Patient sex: M
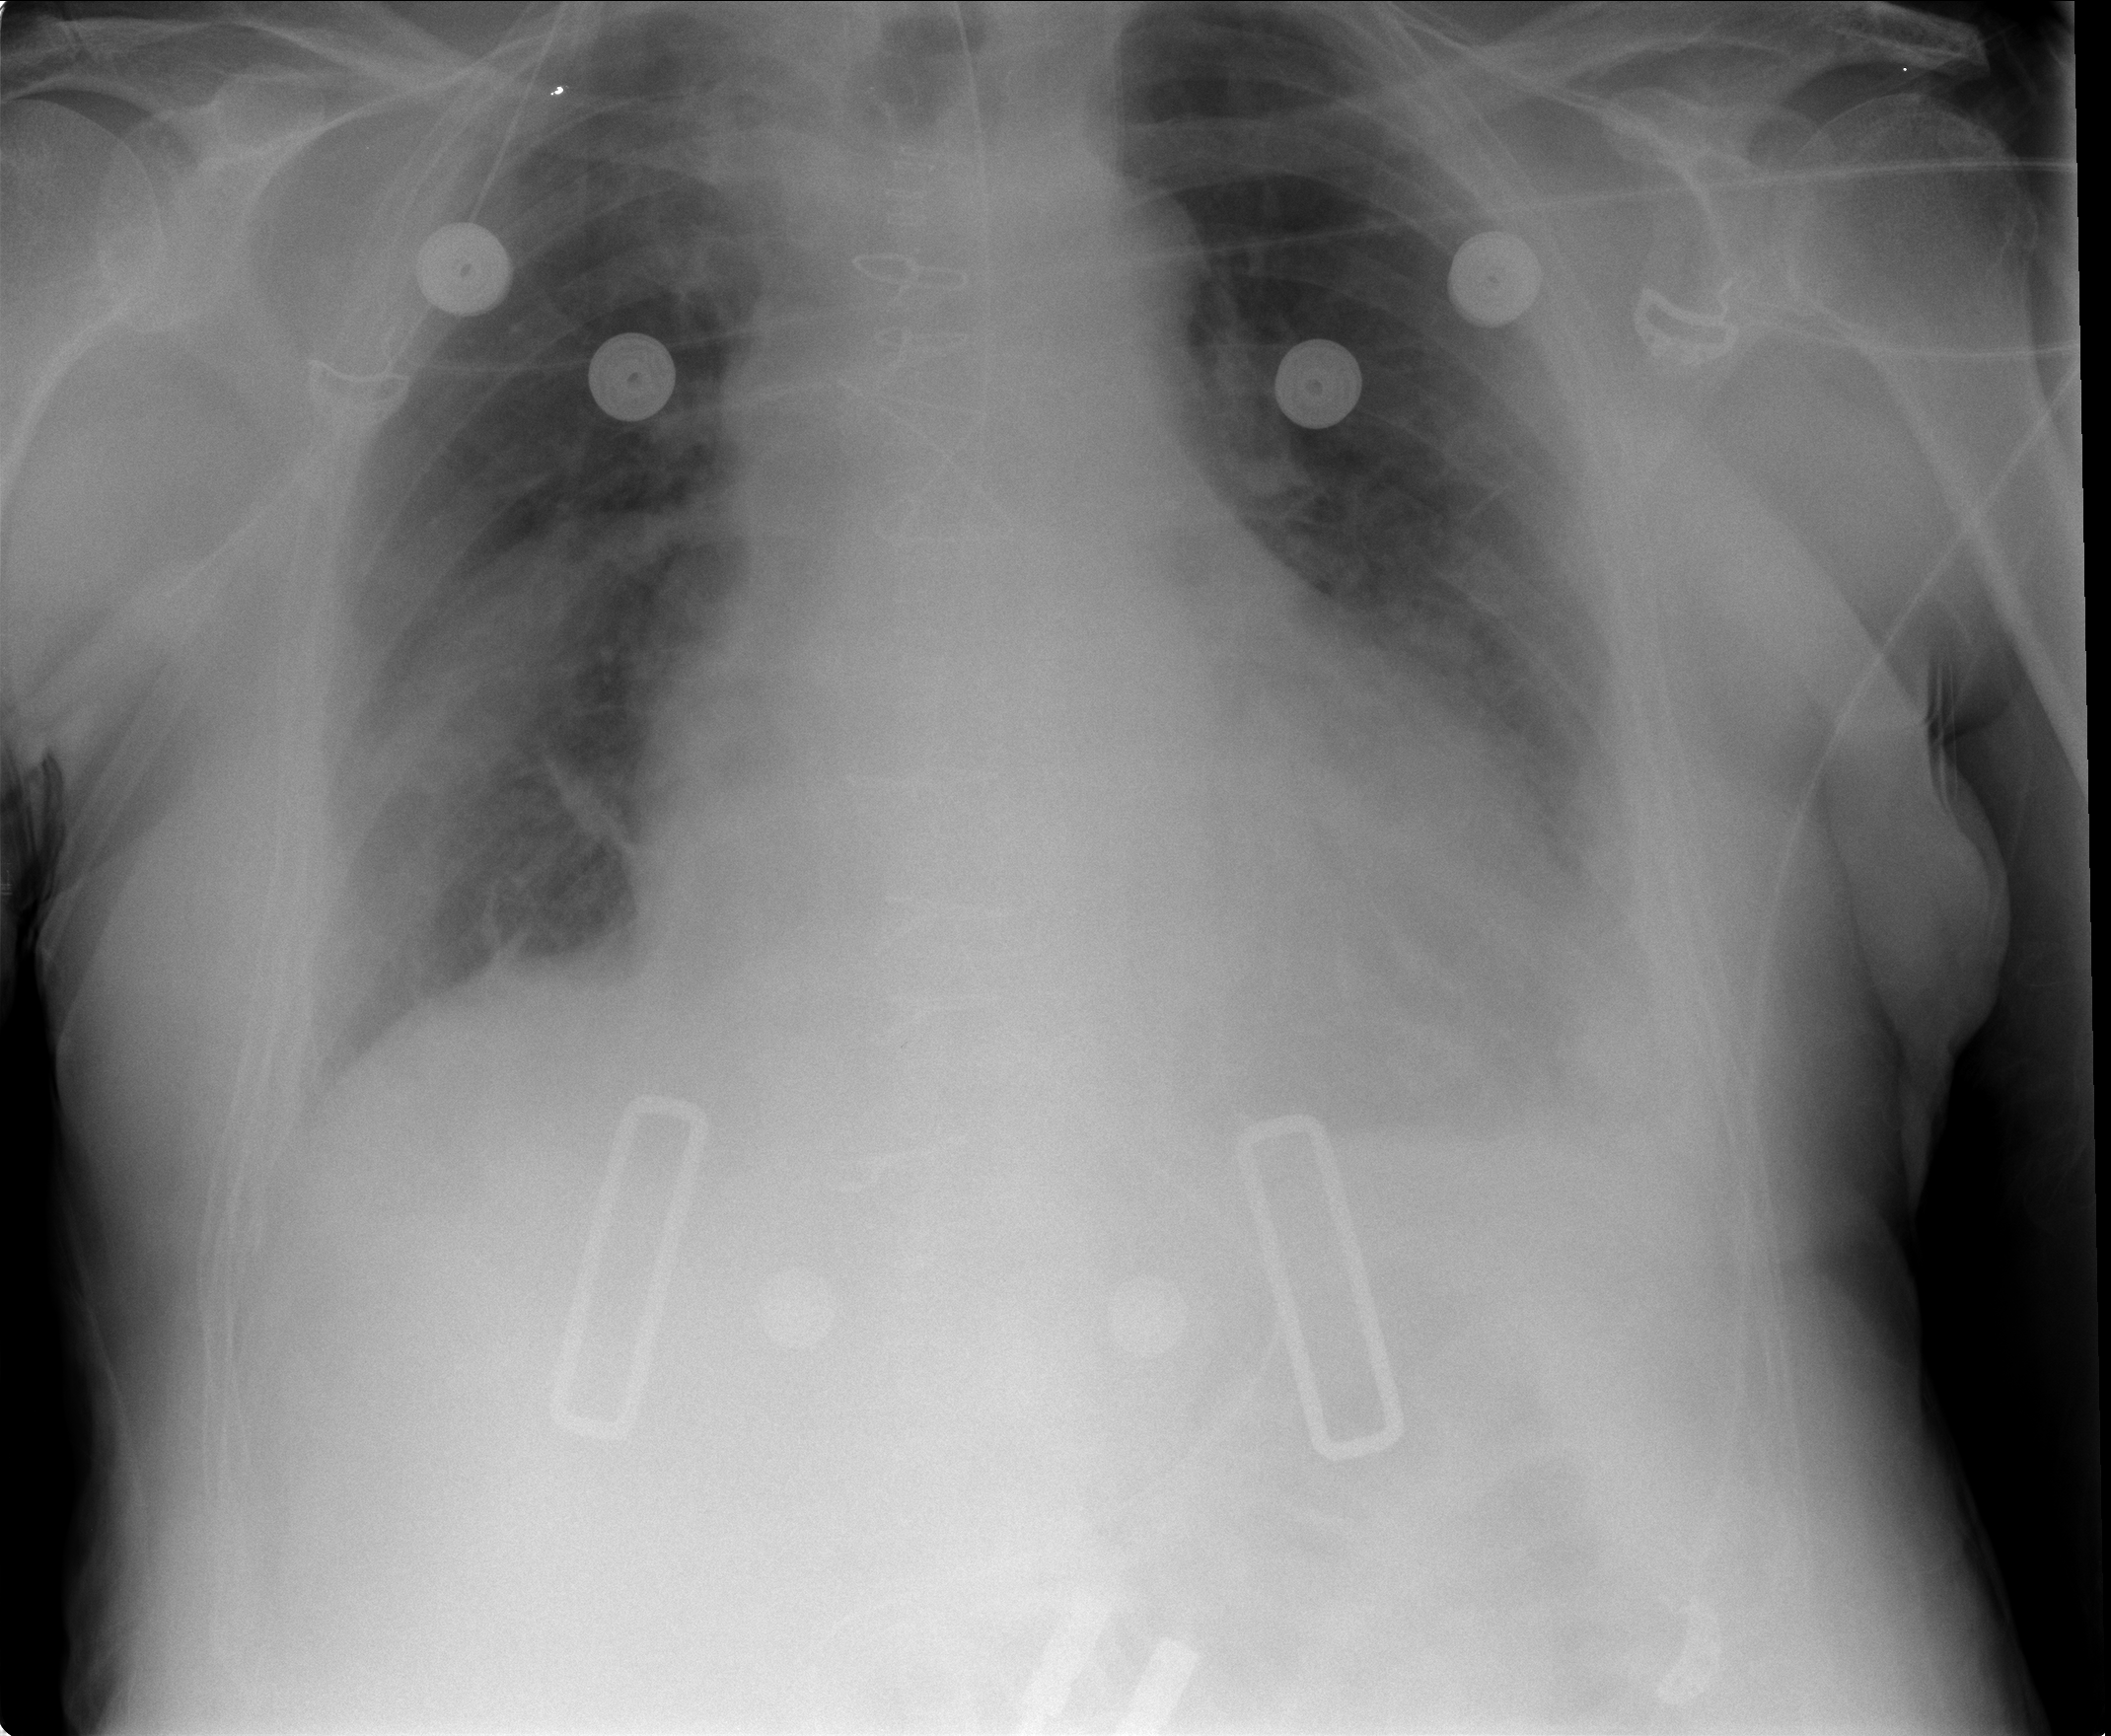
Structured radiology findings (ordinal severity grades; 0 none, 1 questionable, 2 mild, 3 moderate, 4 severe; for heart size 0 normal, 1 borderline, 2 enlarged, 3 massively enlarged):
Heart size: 2
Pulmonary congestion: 2
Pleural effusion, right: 2
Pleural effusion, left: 2
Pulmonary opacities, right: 2
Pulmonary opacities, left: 0
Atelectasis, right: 2
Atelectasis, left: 2